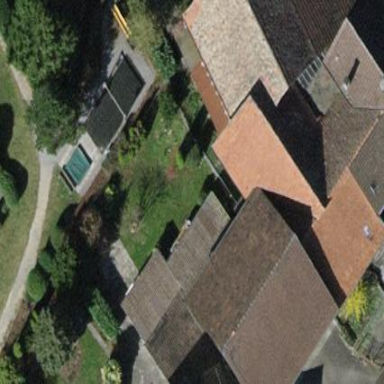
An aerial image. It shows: View of roof of building.